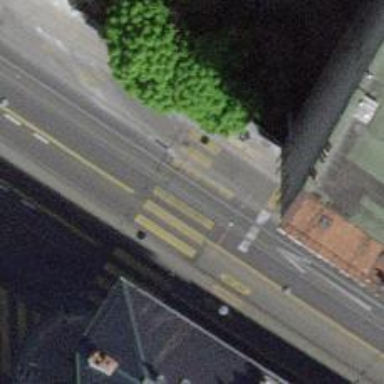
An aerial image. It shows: Road crossing with traffic signals.